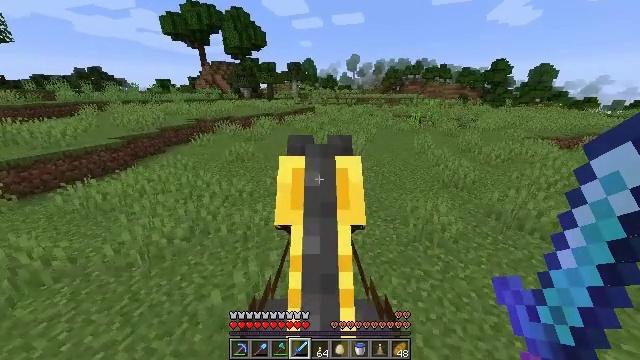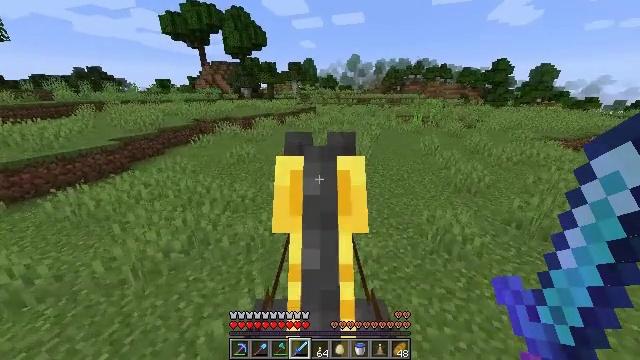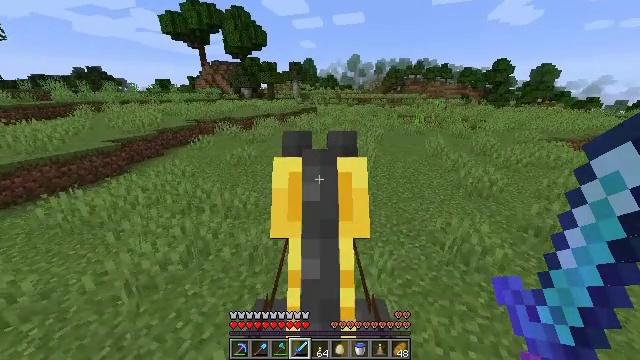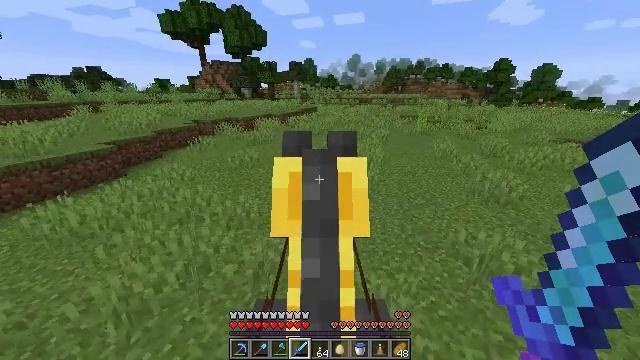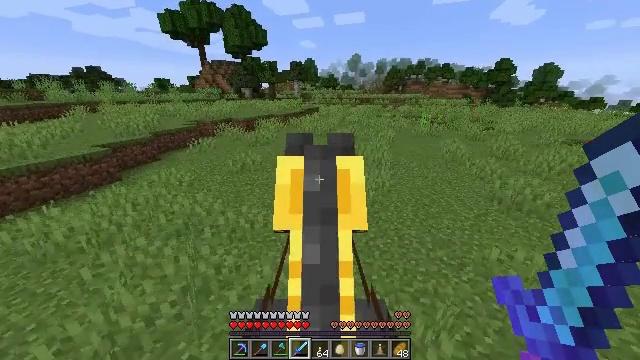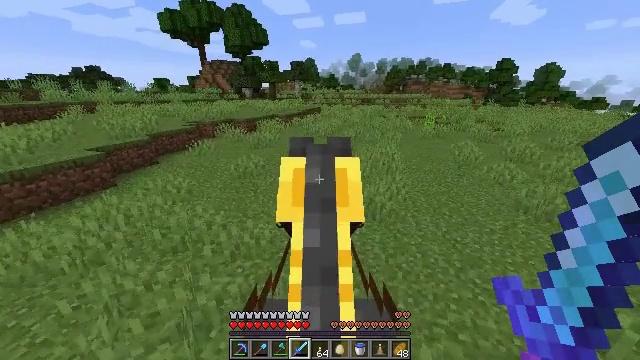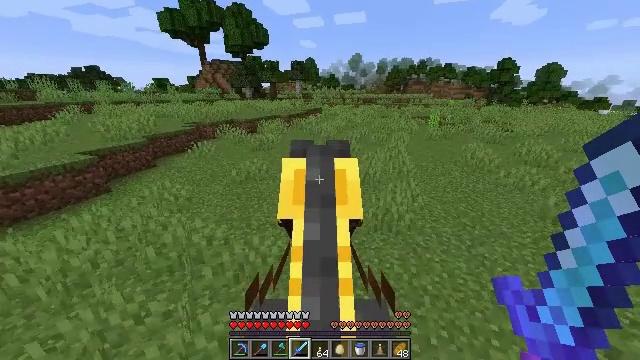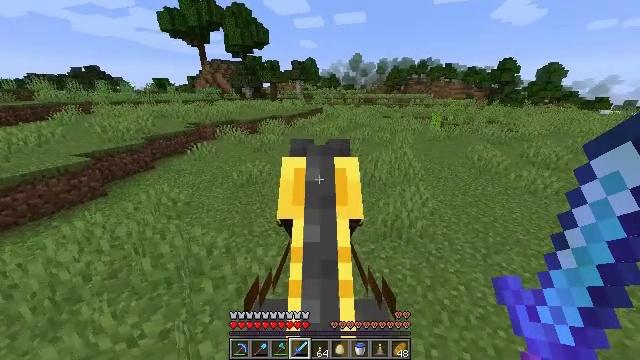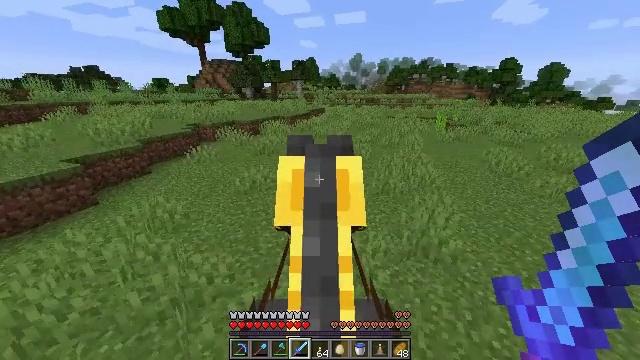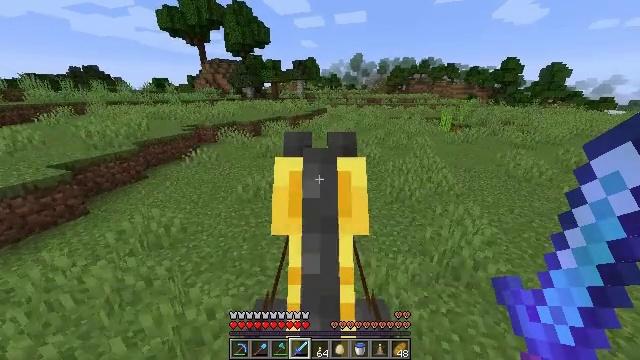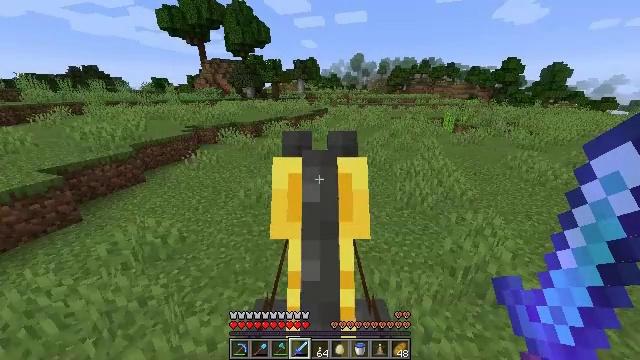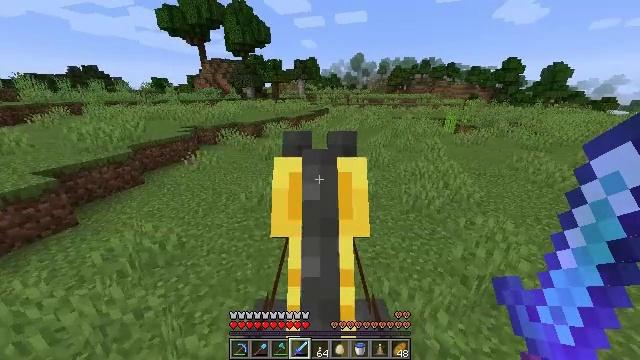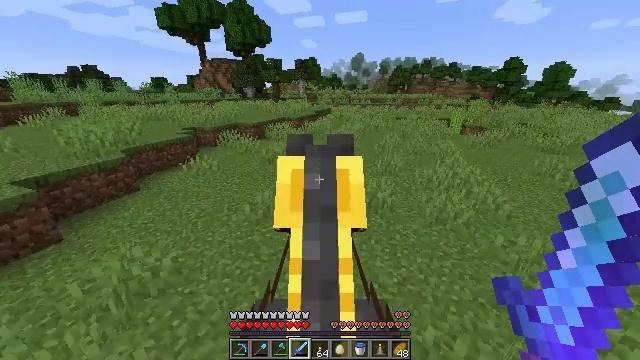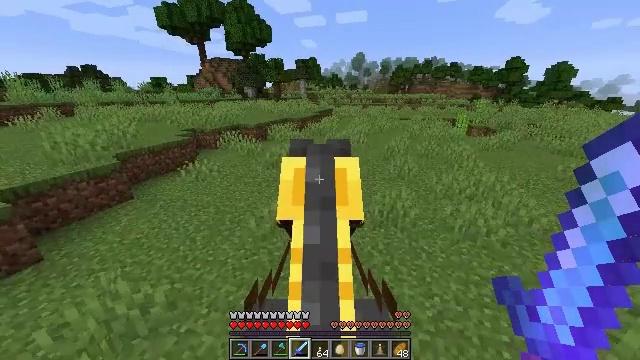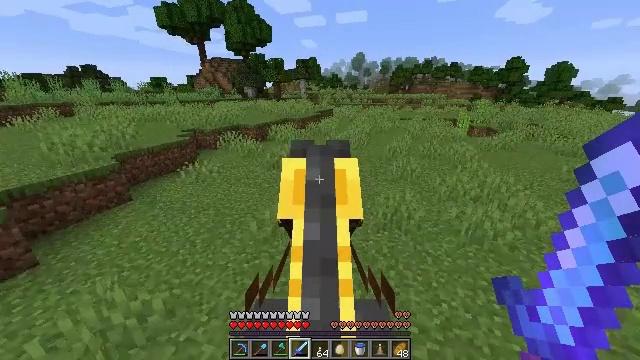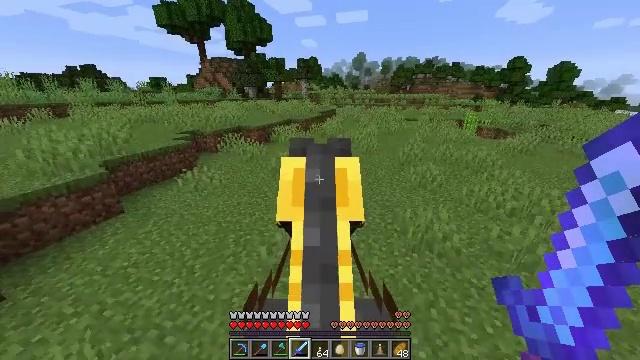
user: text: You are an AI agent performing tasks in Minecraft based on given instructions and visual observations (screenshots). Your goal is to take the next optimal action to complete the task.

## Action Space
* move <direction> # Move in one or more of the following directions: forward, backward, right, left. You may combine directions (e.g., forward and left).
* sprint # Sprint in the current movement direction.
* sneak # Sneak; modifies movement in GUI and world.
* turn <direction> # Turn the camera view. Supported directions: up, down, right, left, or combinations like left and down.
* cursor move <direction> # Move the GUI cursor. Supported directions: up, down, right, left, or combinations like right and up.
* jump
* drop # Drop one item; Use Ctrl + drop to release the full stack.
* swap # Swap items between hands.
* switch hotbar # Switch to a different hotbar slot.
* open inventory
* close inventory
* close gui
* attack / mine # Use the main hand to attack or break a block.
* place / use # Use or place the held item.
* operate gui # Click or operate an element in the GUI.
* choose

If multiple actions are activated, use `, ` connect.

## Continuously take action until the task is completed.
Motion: motion action
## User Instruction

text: Collect sandstone by mining.
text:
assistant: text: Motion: move forward and move left, sprint
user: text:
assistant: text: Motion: move forward and move left, sprint
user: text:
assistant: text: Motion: move forward and move left, sprint
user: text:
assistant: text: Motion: move forward and move left, sprint
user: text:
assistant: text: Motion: move forward and move left, sprint
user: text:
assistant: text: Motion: move forward and move left, sprint
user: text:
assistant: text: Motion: move forward and move left, sprint
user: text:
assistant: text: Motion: move forward and move left, sprint
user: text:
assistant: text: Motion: move forward and move left, sprint
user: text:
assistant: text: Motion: move forward and move left, sprint
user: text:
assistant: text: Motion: move forward and move left, sprint
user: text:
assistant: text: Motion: move forward and move left, sprint
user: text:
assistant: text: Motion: move forward and move left, sprint
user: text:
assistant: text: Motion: move forward and move left, sprint
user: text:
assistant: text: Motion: move forward, sprint
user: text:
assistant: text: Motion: move forward, sprint
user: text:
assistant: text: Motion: move forward, sprint
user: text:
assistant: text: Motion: move forward, sprint
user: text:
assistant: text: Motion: move forward, sprint
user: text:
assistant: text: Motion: move forward, sprint
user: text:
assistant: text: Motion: move forward, sprint
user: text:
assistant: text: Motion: move forward, sprint
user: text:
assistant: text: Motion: move forward, sprint
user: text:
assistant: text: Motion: move forward, sprint
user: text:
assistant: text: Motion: move forward, sprint
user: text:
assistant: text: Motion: move forward, sprint
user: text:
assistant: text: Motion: move forward, sprint
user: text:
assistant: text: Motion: move forward, sprint
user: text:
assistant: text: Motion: move forward, sprint
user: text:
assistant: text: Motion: move forward, sprint